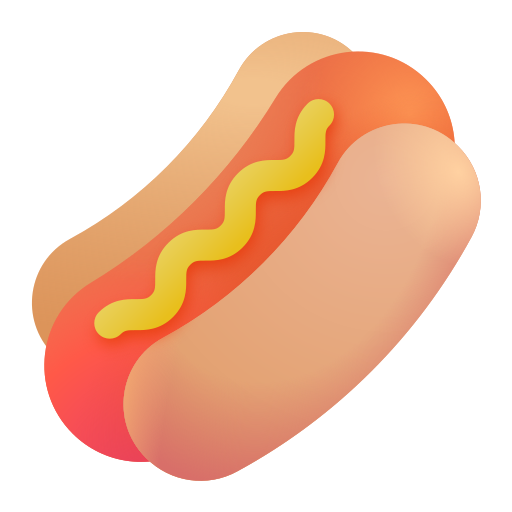
hot dog color